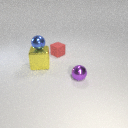
large yellow metal cube to the left of small purple metal sphere